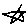
Label: star